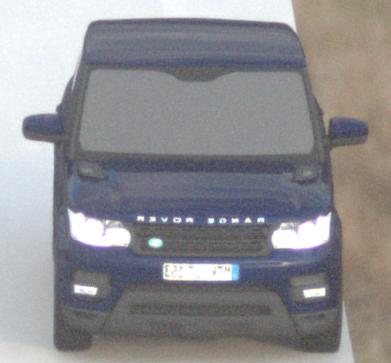
Make: Land Rover
Model: Range Rover Sport 5.0 V8 SC
Detailed model: Range Rover Sport (II)
Model produced from: 2013/09
Model produced until: 2015/07
Doors: 5
Color: blue
Road condition: dry road
Daytime: sunrise or sunset
Contrast: low contrast